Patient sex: M
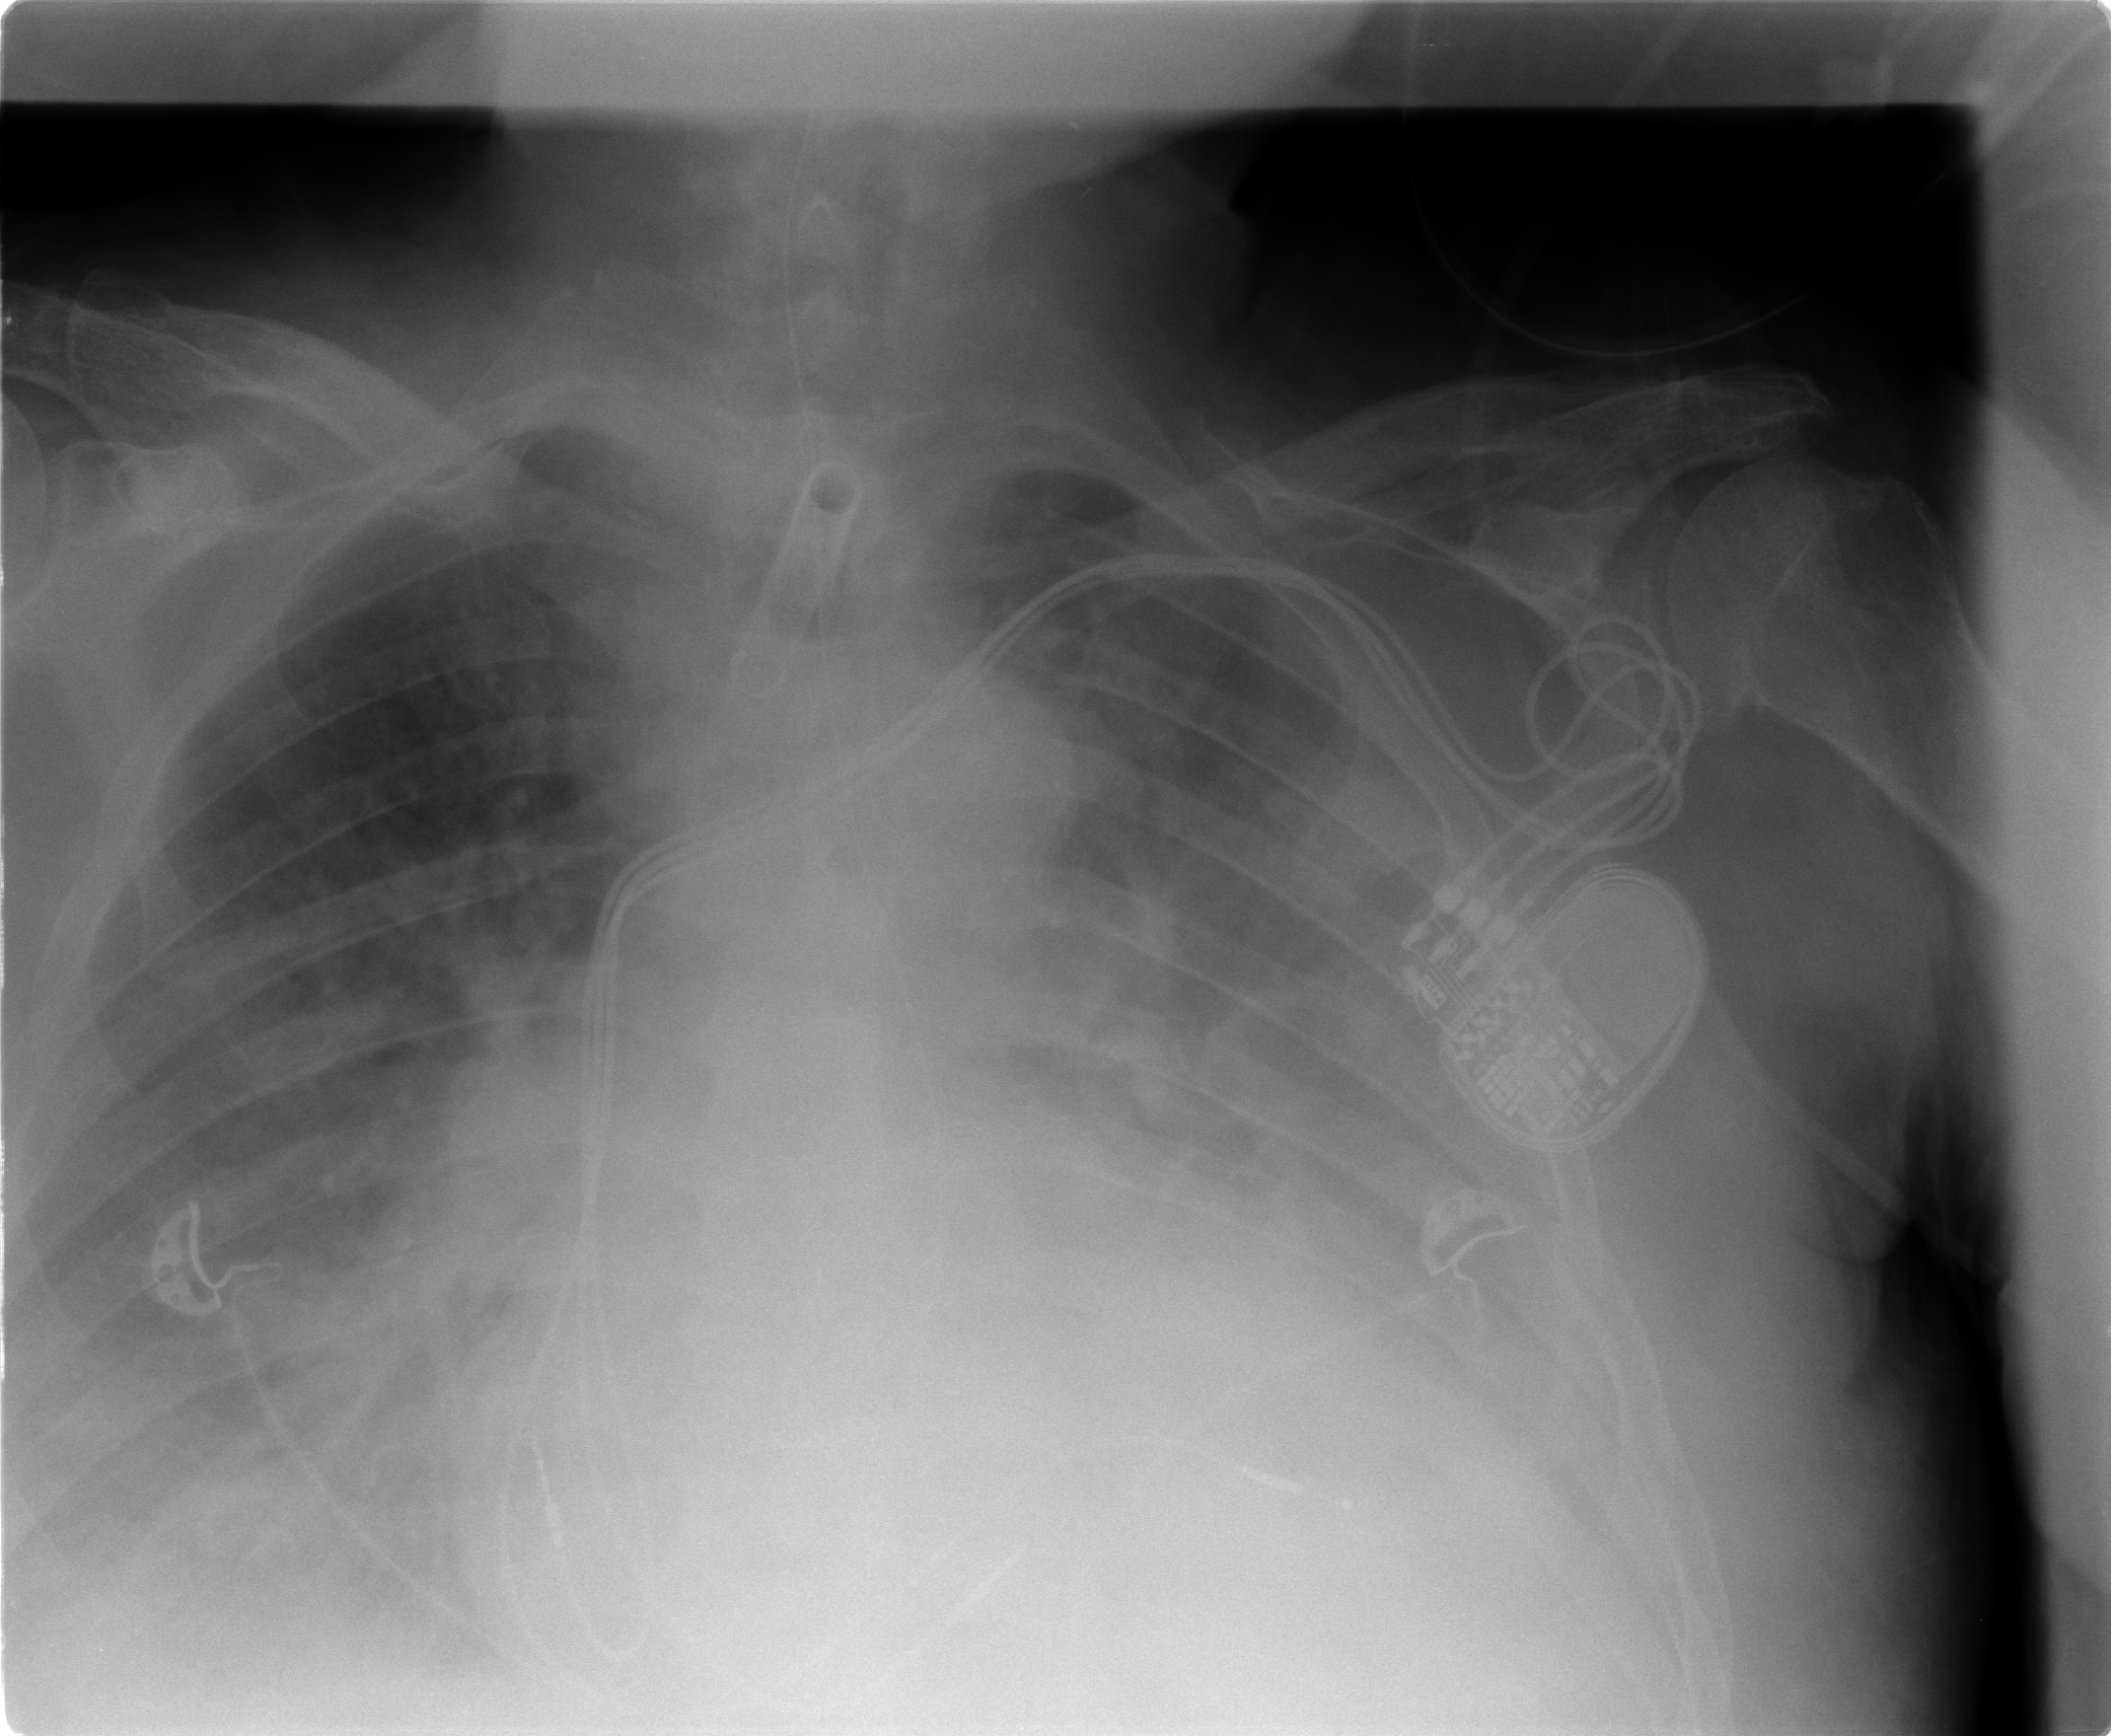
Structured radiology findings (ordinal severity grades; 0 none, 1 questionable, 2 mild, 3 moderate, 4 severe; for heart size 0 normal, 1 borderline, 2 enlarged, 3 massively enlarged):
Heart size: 2
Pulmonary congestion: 2
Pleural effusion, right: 3
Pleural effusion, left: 3
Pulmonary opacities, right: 0
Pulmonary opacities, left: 0
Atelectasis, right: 2
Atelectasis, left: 2